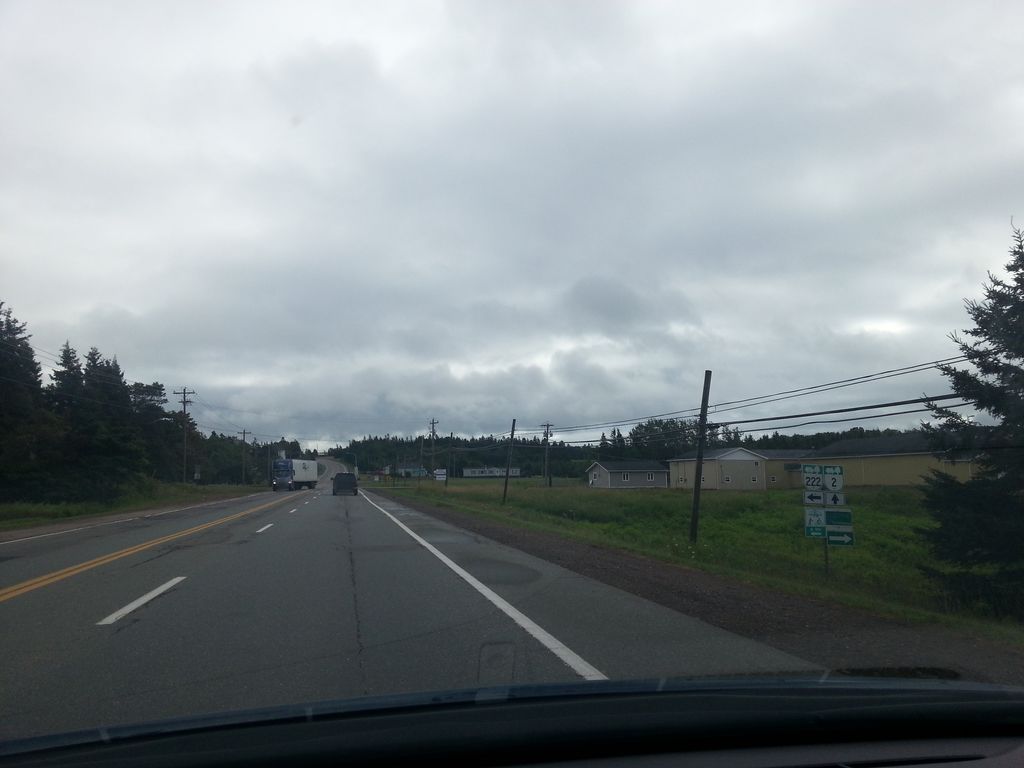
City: charlottetown